Question: I am pretty new to git so I have some problems with it sometimes. Today I pushed a commit, but I saw that the origin/master branch is behind my commit. I tried merging but it didn't work. How can I fix that without screwing anything up ?

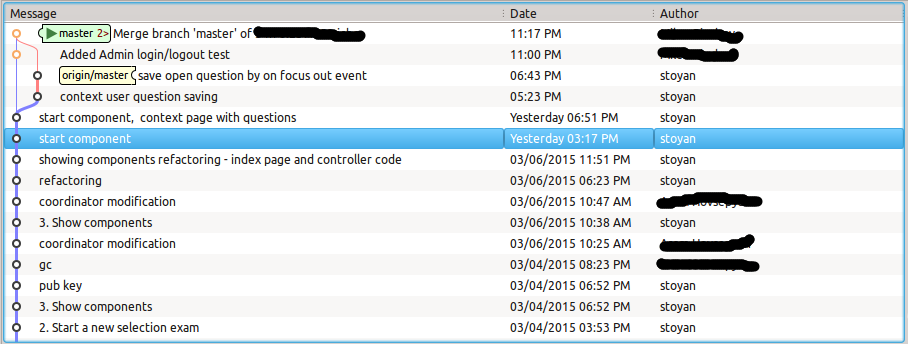
Answer: That either means that you didn't actually push it, or the 'origin/master' reference that you have in this checkout is out of date with regard to the 'master' branch in the 'origin' remote. Running 'git fetch' would fix that issue.